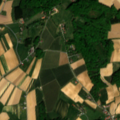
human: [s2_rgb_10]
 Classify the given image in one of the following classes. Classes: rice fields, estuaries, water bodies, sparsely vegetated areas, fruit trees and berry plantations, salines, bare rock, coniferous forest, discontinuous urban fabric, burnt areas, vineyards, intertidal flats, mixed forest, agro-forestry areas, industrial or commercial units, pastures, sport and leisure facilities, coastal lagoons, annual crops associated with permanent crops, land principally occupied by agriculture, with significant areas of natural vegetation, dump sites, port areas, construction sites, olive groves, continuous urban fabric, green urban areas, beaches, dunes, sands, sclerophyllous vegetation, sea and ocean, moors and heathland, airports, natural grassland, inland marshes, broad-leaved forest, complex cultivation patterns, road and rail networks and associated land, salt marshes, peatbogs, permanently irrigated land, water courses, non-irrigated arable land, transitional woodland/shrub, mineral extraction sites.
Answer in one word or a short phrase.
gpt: non-irrigated arable land, complex cultivation patterns, land principally occupied by agriculture, with significant areas of natural vegetation, mixed forest